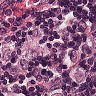
Metastatic tissue present: yes